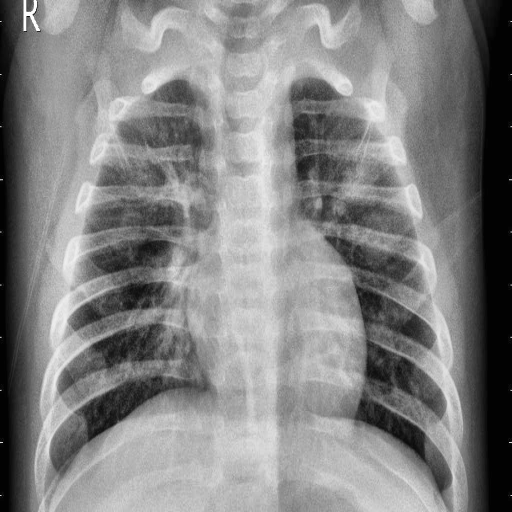
Finding: PNEUMONIA